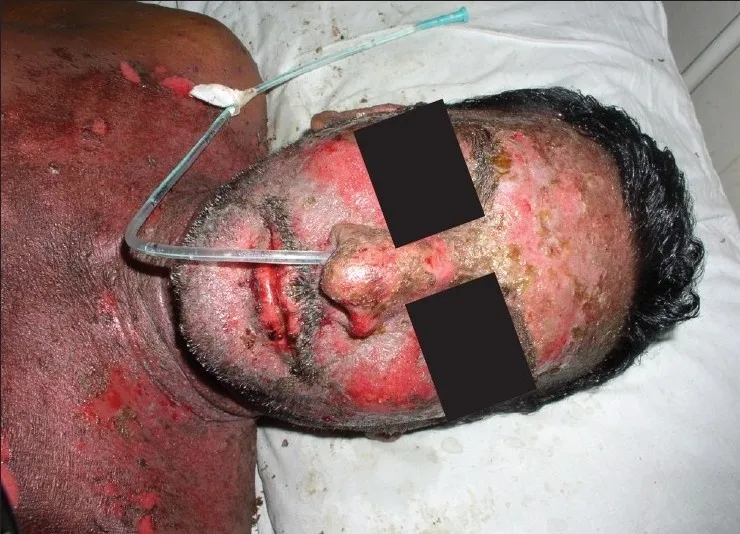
Pre treatment - ulcers, hemorrhagic erosions in the trunk, face (Case 1).
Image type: medical_photograph (other_medical_photograph)